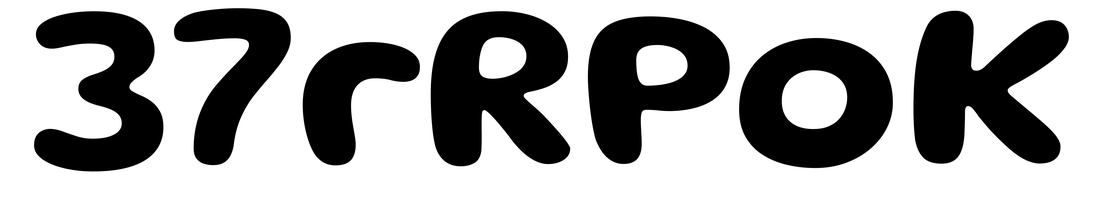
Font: Gluten_SemiBold